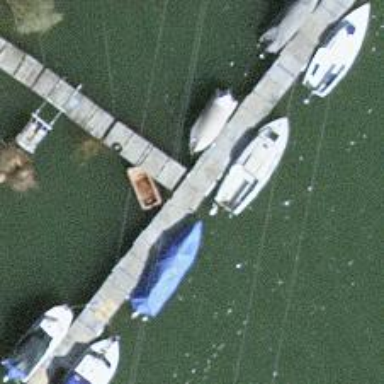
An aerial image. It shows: Man-made pier.